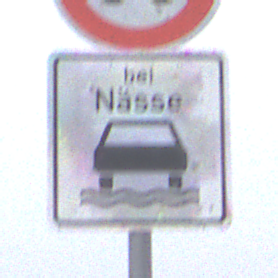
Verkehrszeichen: BeiNaesse
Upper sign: Geschwindigkeit50
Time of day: MorningAfternoon
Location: Outdoor (RoadRail)
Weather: Overcast
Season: NotSpecified
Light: Natural